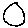
Label: circle